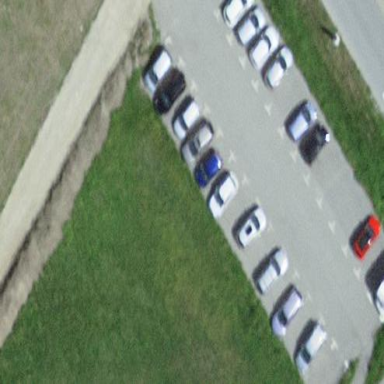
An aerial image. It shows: Parking area.